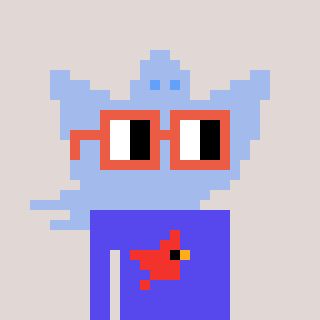
a pixel art character with square orange glasses, a ghost-B-shaped head and a computerblue-colored body on a warm background